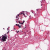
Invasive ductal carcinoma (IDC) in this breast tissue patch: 0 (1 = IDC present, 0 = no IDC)